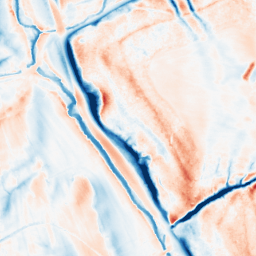
Category: classical
Decomposition family: gaussian_anisotropic
Decomposition parameters: sigma_x: 10
sigma_y: 2
Upsampling method: linear_exact
Upsampling parameters: scale: 4
Upsampling scale: 4